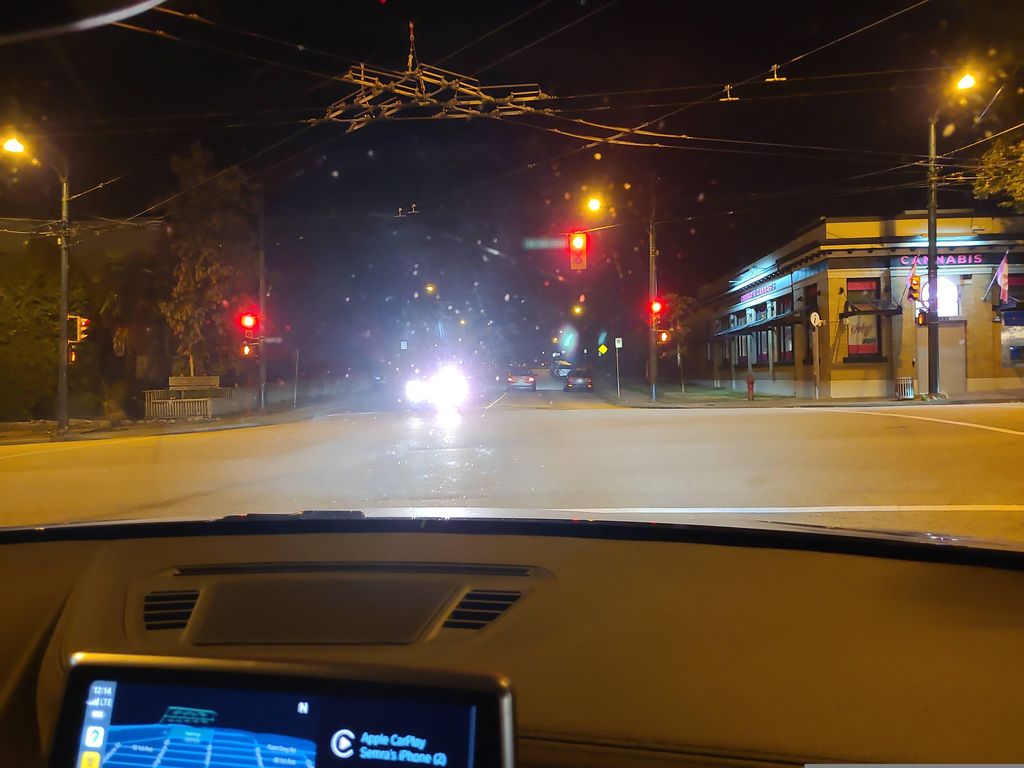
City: vancouver